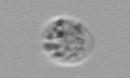
Label: Amoeba